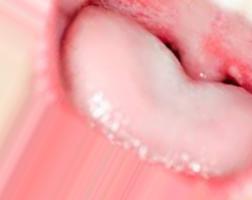
Condition: Mouth Ulcer